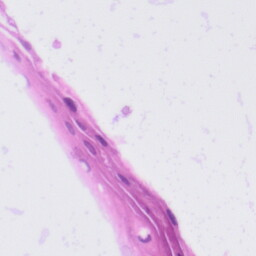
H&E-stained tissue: Tonsil